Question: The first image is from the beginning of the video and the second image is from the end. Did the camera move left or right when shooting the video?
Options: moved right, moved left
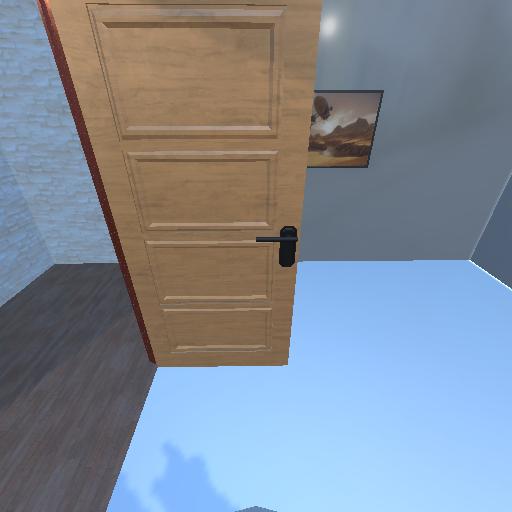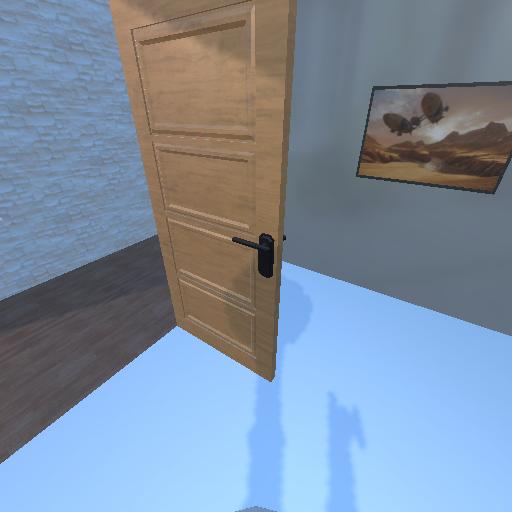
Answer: moved right